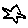
Label: star